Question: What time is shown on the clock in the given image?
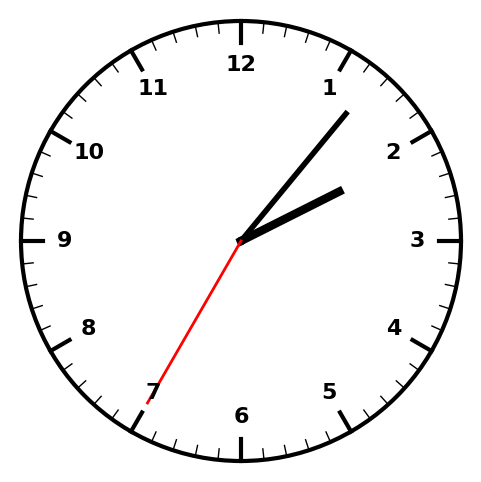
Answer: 02:06:35